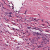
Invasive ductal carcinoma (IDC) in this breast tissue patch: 0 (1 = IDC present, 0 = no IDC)